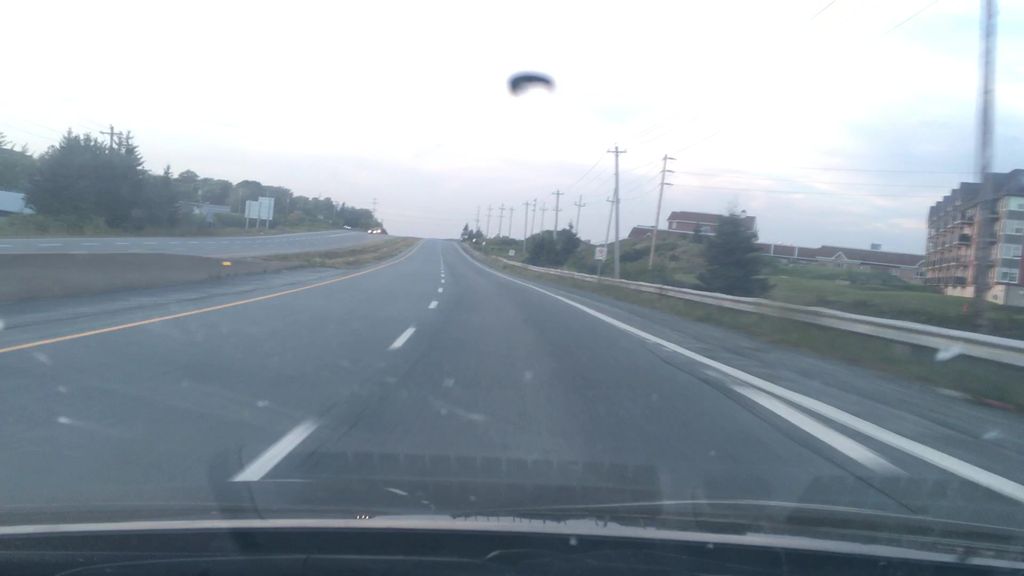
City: halifax